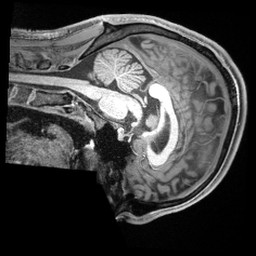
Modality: T1w
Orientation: sagittal
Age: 24
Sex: male
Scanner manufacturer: siemens
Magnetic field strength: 3 T
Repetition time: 2.4 s
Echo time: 0.00226 s